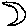
Label: moon